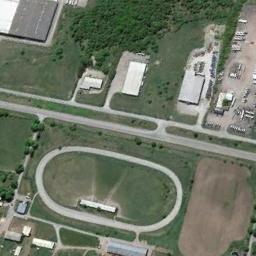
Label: ground_track_field